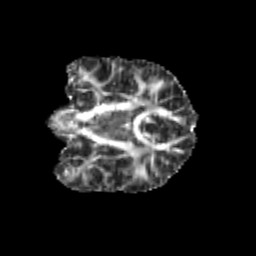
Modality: FA
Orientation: coronal
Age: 10
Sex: male
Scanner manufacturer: siemens
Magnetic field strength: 3 T
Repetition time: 3.8 s
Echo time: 0.07 s